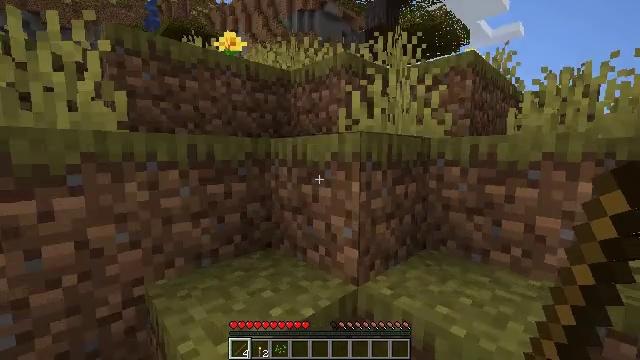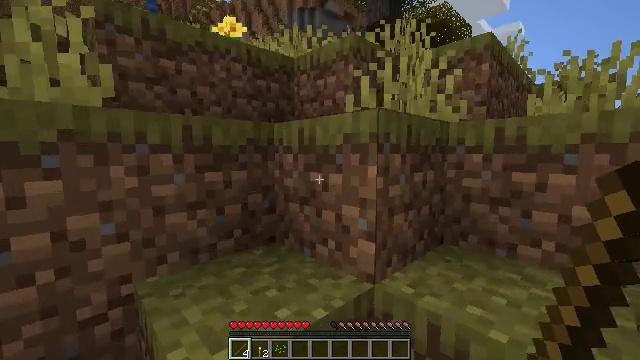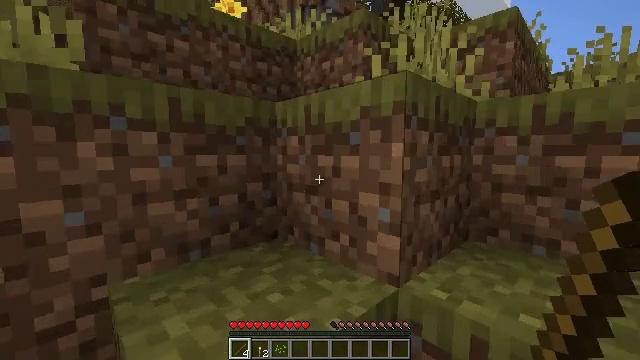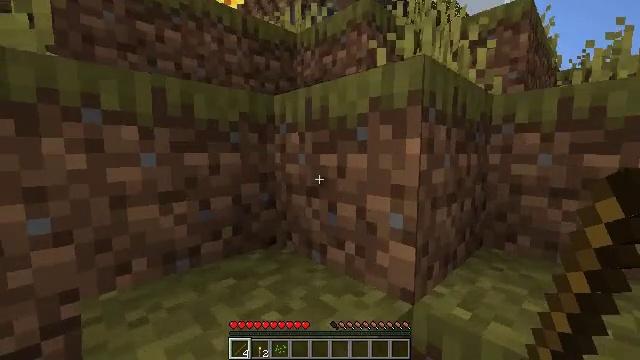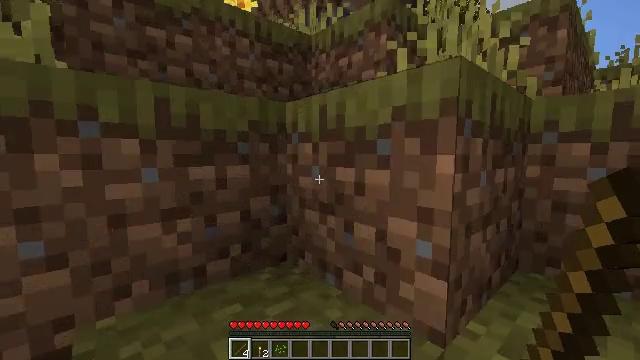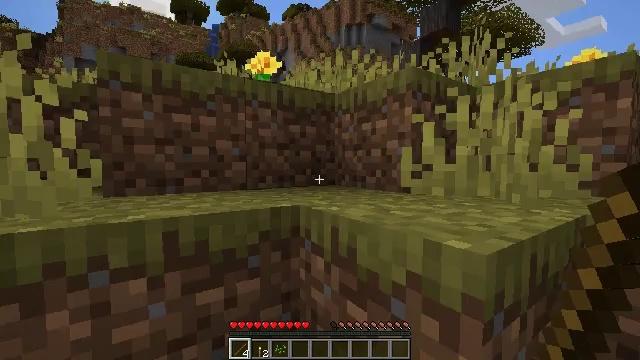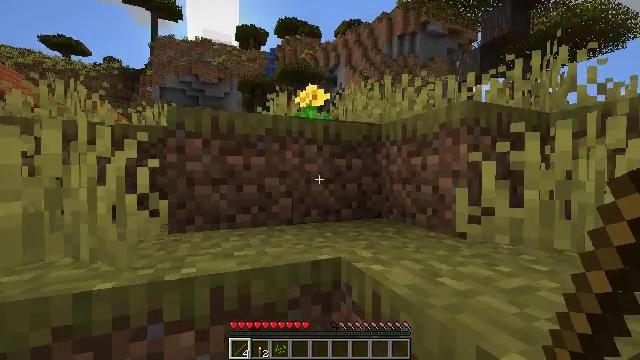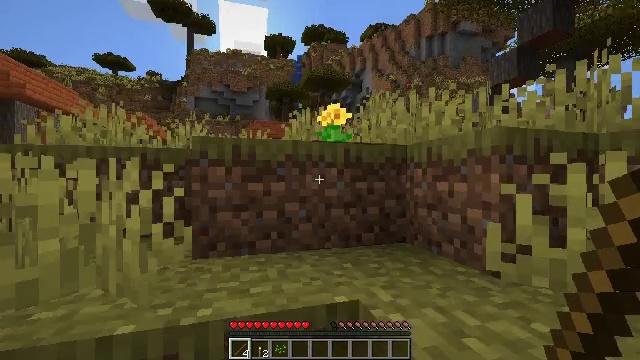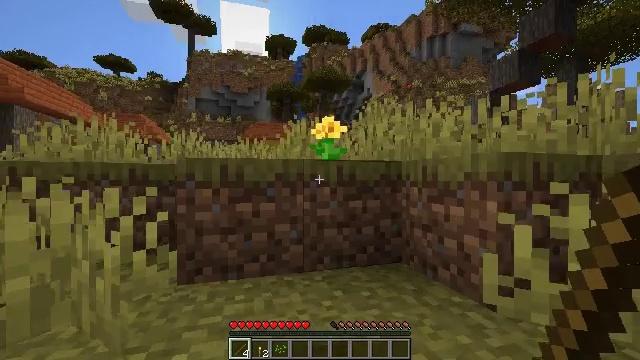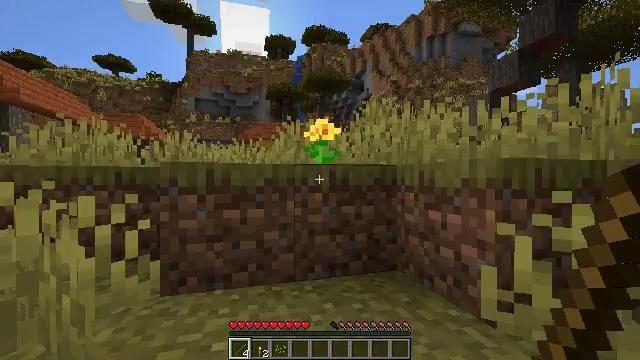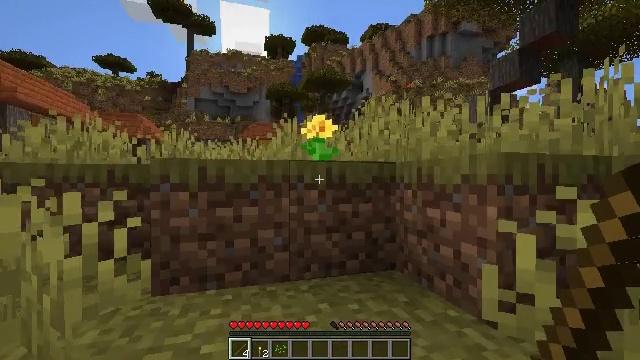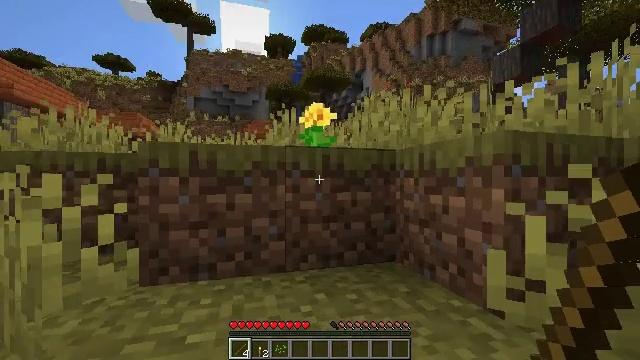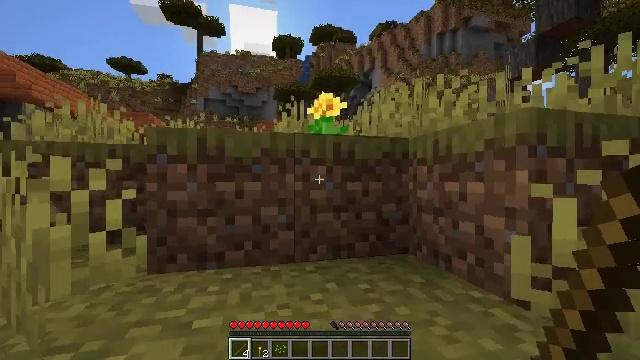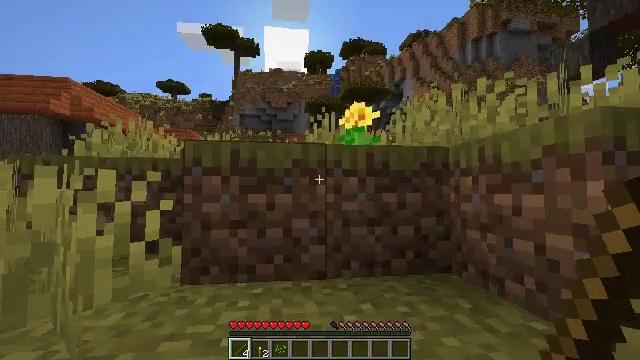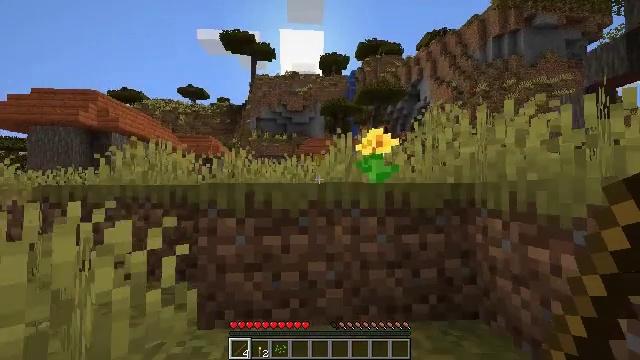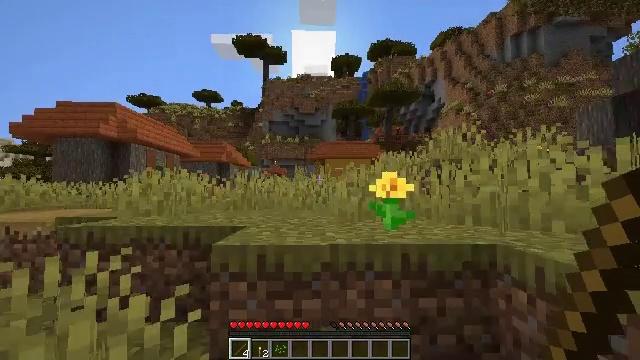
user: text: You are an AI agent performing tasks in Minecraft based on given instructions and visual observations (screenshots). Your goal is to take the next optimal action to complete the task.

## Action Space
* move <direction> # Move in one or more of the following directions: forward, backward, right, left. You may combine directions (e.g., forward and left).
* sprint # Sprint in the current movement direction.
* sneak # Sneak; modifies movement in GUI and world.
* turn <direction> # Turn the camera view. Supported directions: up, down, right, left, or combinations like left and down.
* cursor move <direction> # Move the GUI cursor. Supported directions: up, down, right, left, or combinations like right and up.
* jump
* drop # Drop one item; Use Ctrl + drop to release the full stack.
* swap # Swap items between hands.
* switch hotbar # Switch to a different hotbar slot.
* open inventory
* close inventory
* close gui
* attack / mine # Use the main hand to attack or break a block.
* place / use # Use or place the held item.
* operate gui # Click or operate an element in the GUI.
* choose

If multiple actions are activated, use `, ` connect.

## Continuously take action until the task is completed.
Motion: motion action
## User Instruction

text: Mine the brown wall banner to collect it.
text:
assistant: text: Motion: move forward, jump
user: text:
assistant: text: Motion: move forward, jump
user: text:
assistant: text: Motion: move forward, jump
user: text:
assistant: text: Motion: move forward, turn left, jump
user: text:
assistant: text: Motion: move forward, turn left and up, jump
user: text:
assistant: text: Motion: move forward, turn left and up, jump
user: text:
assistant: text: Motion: move forward, turn left, jump
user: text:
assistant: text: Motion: move forward, jump
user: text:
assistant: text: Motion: move forward, jump
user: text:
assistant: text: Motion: move forward, jump
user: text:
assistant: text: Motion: jump
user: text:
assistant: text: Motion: turn left, jump
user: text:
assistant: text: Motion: turn left and up, jump
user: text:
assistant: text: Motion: turn left, jump
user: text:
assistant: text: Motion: turn left, jump
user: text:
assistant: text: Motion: turn left, jump
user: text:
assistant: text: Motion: jump
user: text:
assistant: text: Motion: turn left, jump
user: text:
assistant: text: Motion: turn left and down, jump
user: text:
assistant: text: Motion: turn left and down, jump
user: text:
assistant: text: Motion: move forward, turn left and down, jump
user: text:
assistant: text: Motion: move forward, turn left, jump
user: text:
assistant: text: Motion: move forward, turn left and down, jump
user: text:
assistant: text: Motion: move forward, turn left, jump
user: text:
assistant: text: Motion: move forward, turn left, jump
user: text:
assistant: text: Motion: move forward, jump
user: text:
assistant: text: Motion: move forward, jump
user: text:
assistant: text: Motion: move forward, jump
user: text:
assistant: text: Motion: move forward, jump
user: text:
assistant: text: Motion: move forward, jump